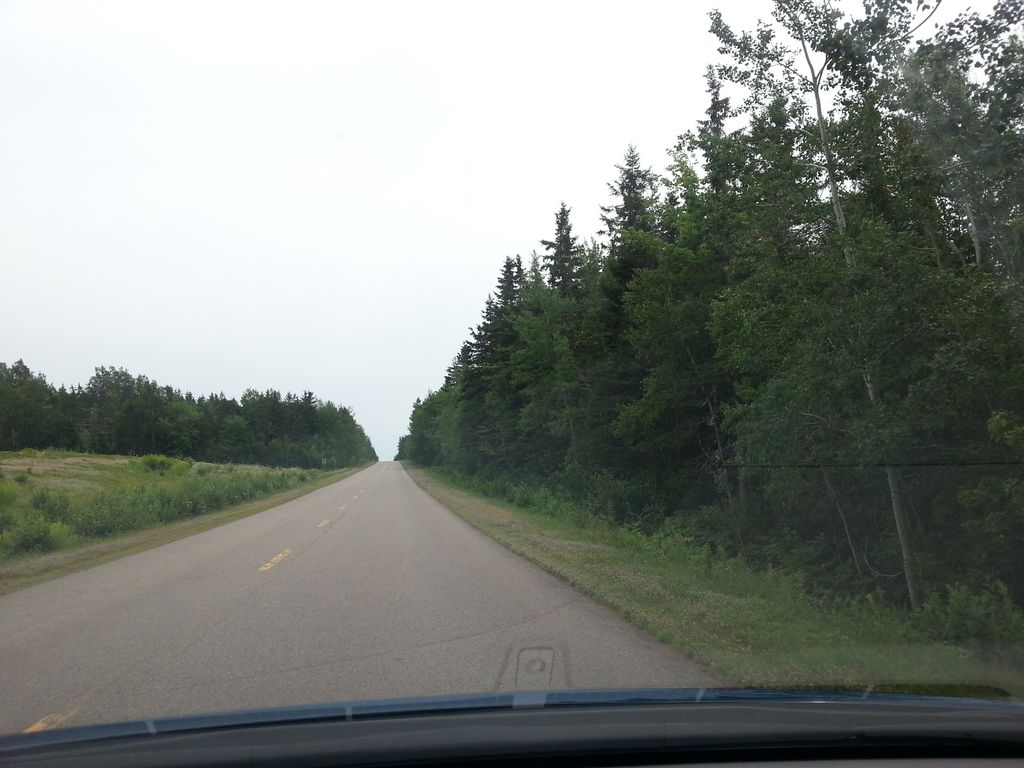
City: charlottetown